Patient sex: M
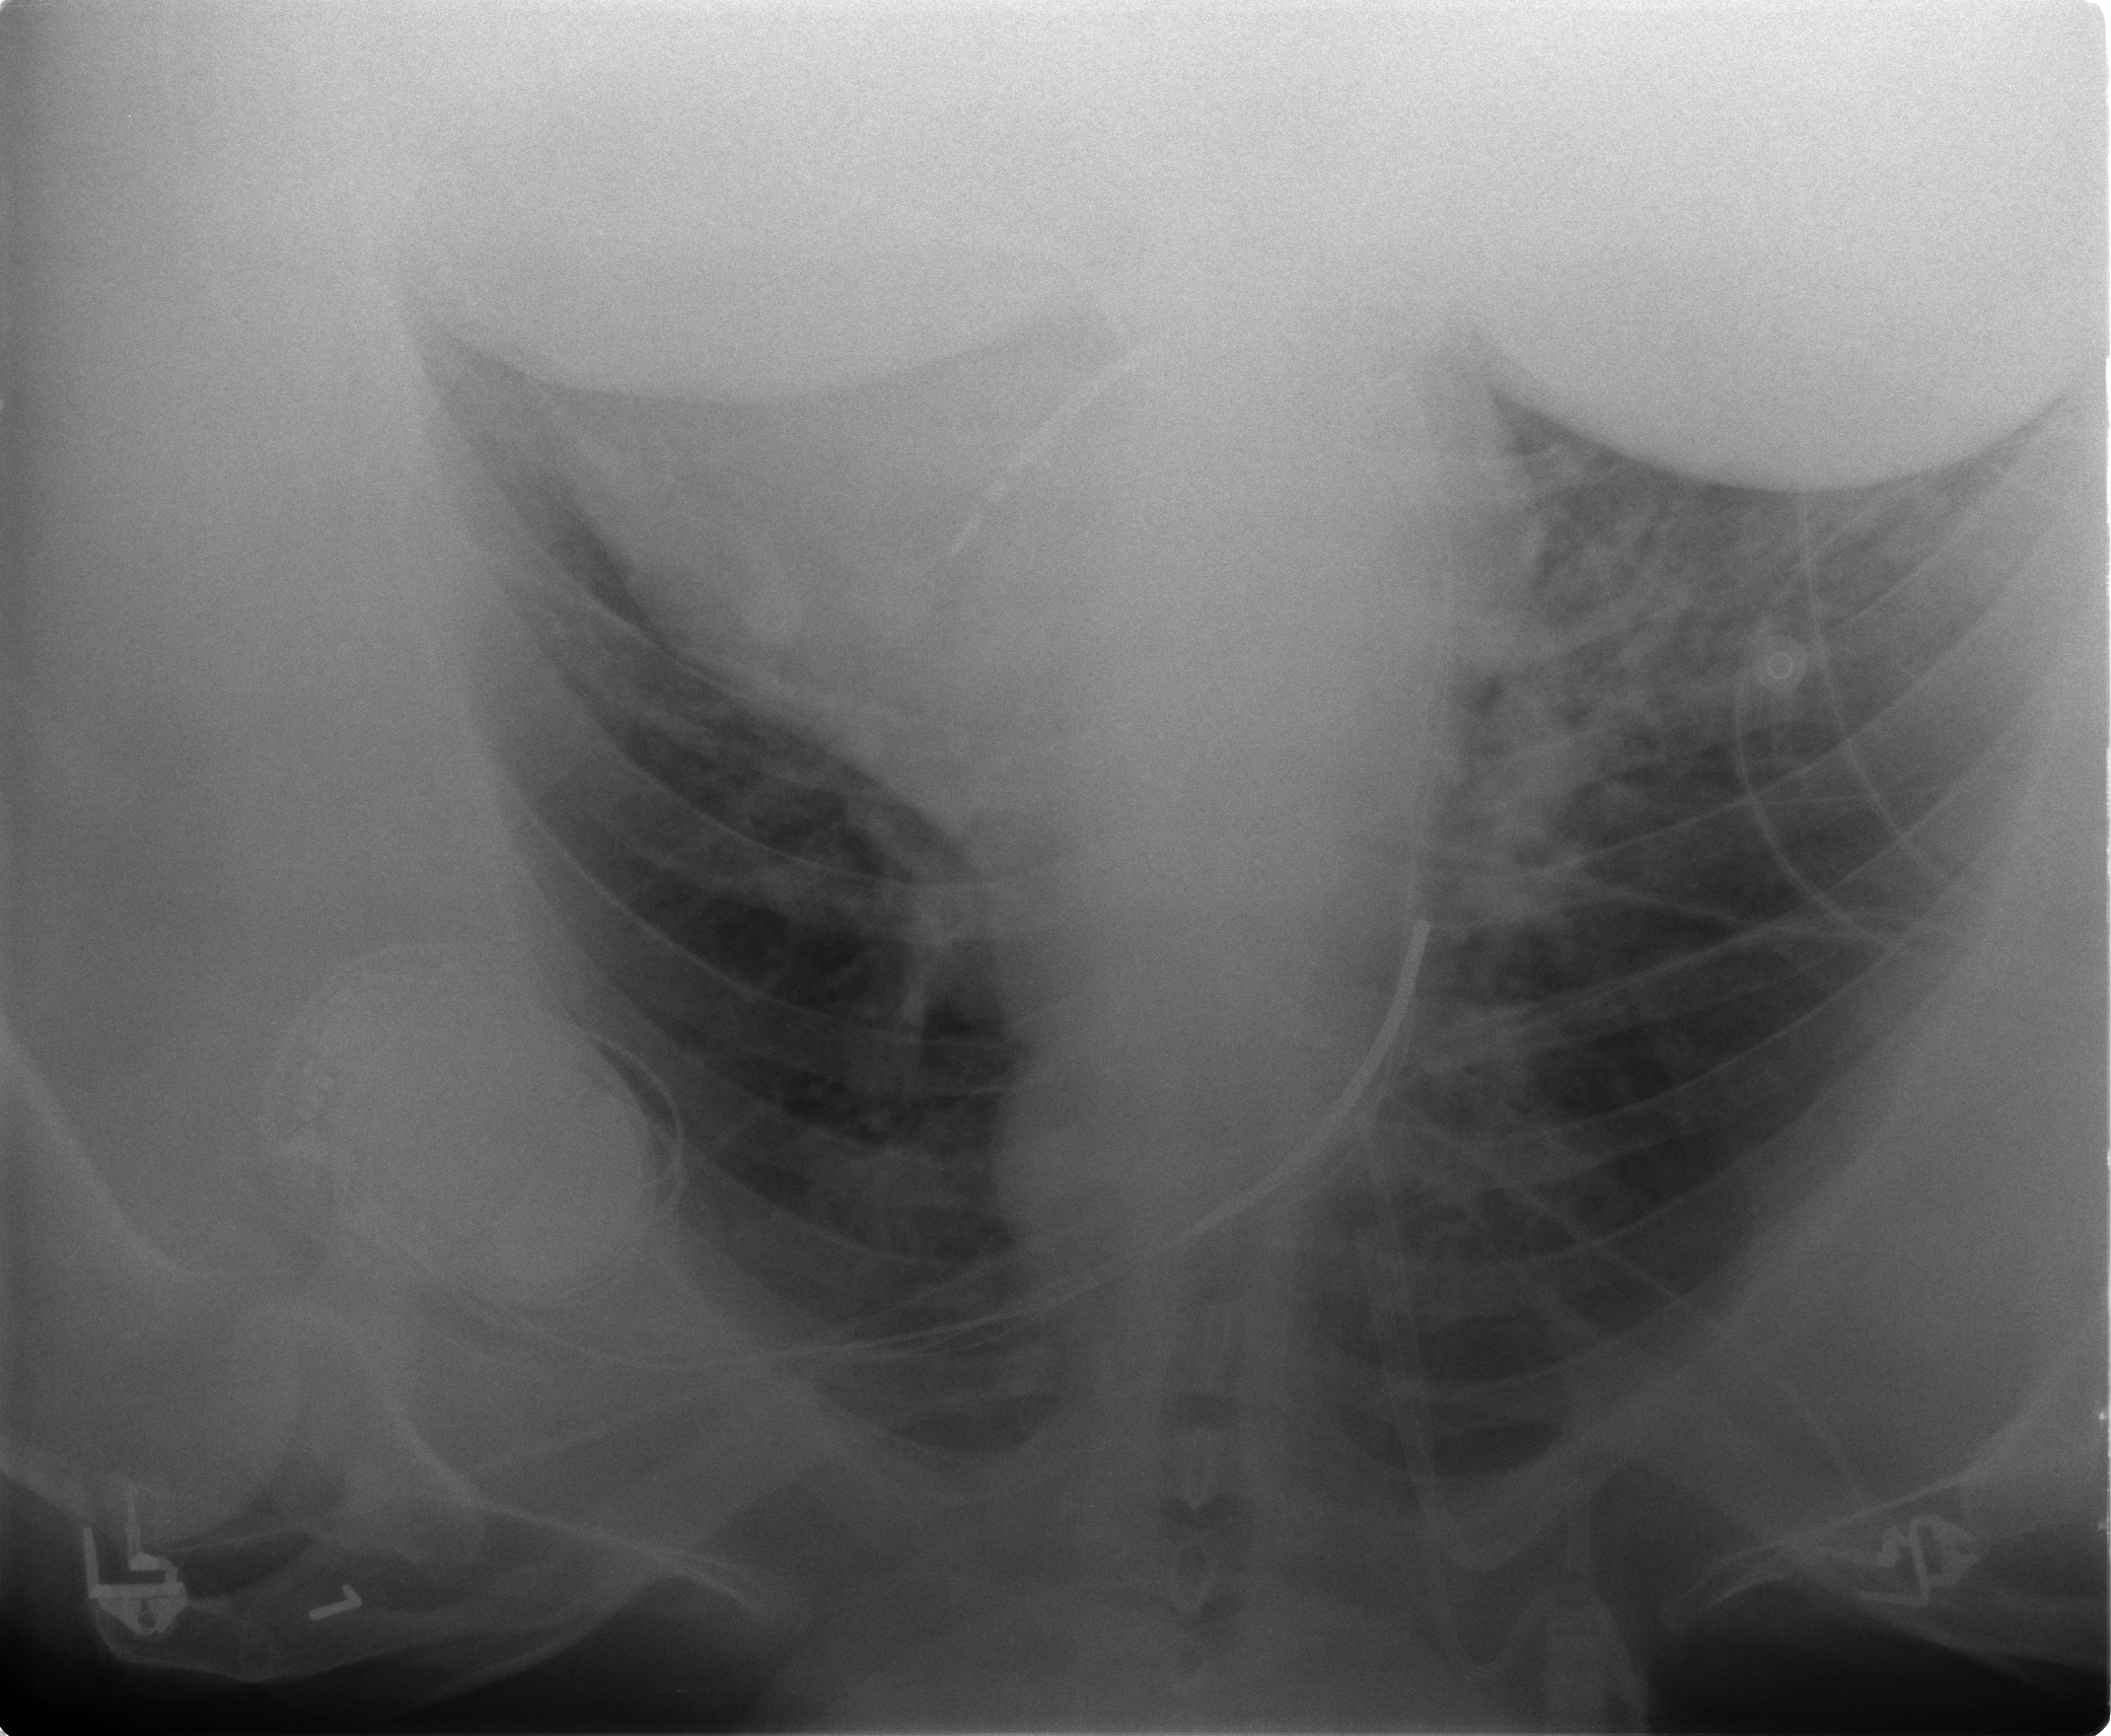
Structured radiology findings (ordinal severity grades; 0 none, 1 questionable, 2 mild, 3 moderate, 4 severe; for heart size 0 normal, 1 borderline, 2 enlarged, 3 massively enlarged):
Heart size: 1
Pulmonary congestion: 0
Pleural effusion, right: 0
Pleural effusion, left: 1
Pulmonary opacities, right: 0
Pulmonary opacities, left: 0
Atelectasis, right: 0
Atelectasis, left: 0